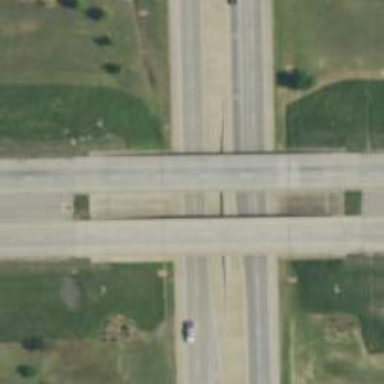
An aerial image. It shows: Bridge supported by bridge structure.